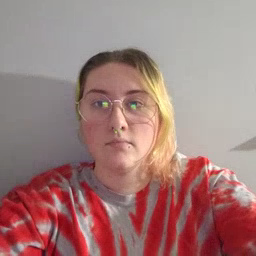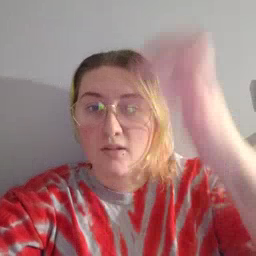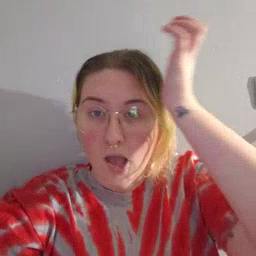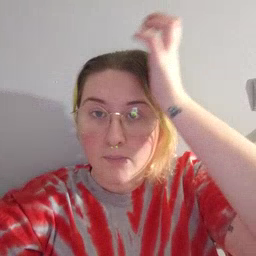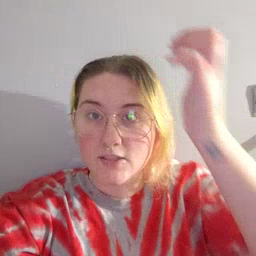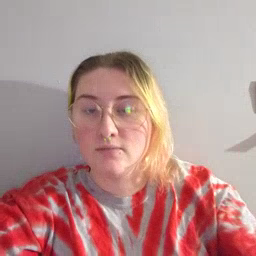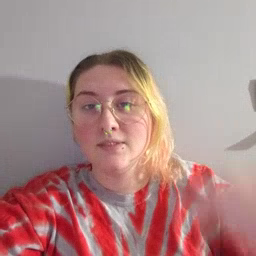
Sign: garbage